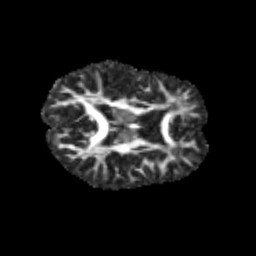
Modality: FA
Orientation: axial
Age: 12
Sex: female
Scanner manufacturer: siemens
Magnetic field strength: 3 T
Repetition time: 3.8 s
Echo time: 0.07 s